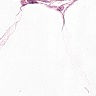
Metastatic tissue present: no